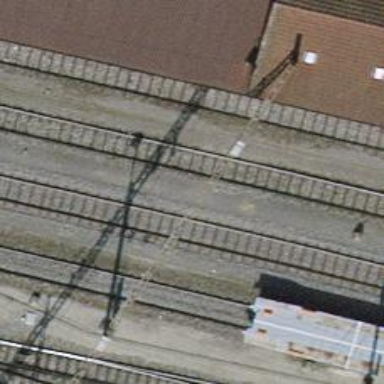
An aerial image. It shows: Single-track electrified railway yard with contact line electrification.